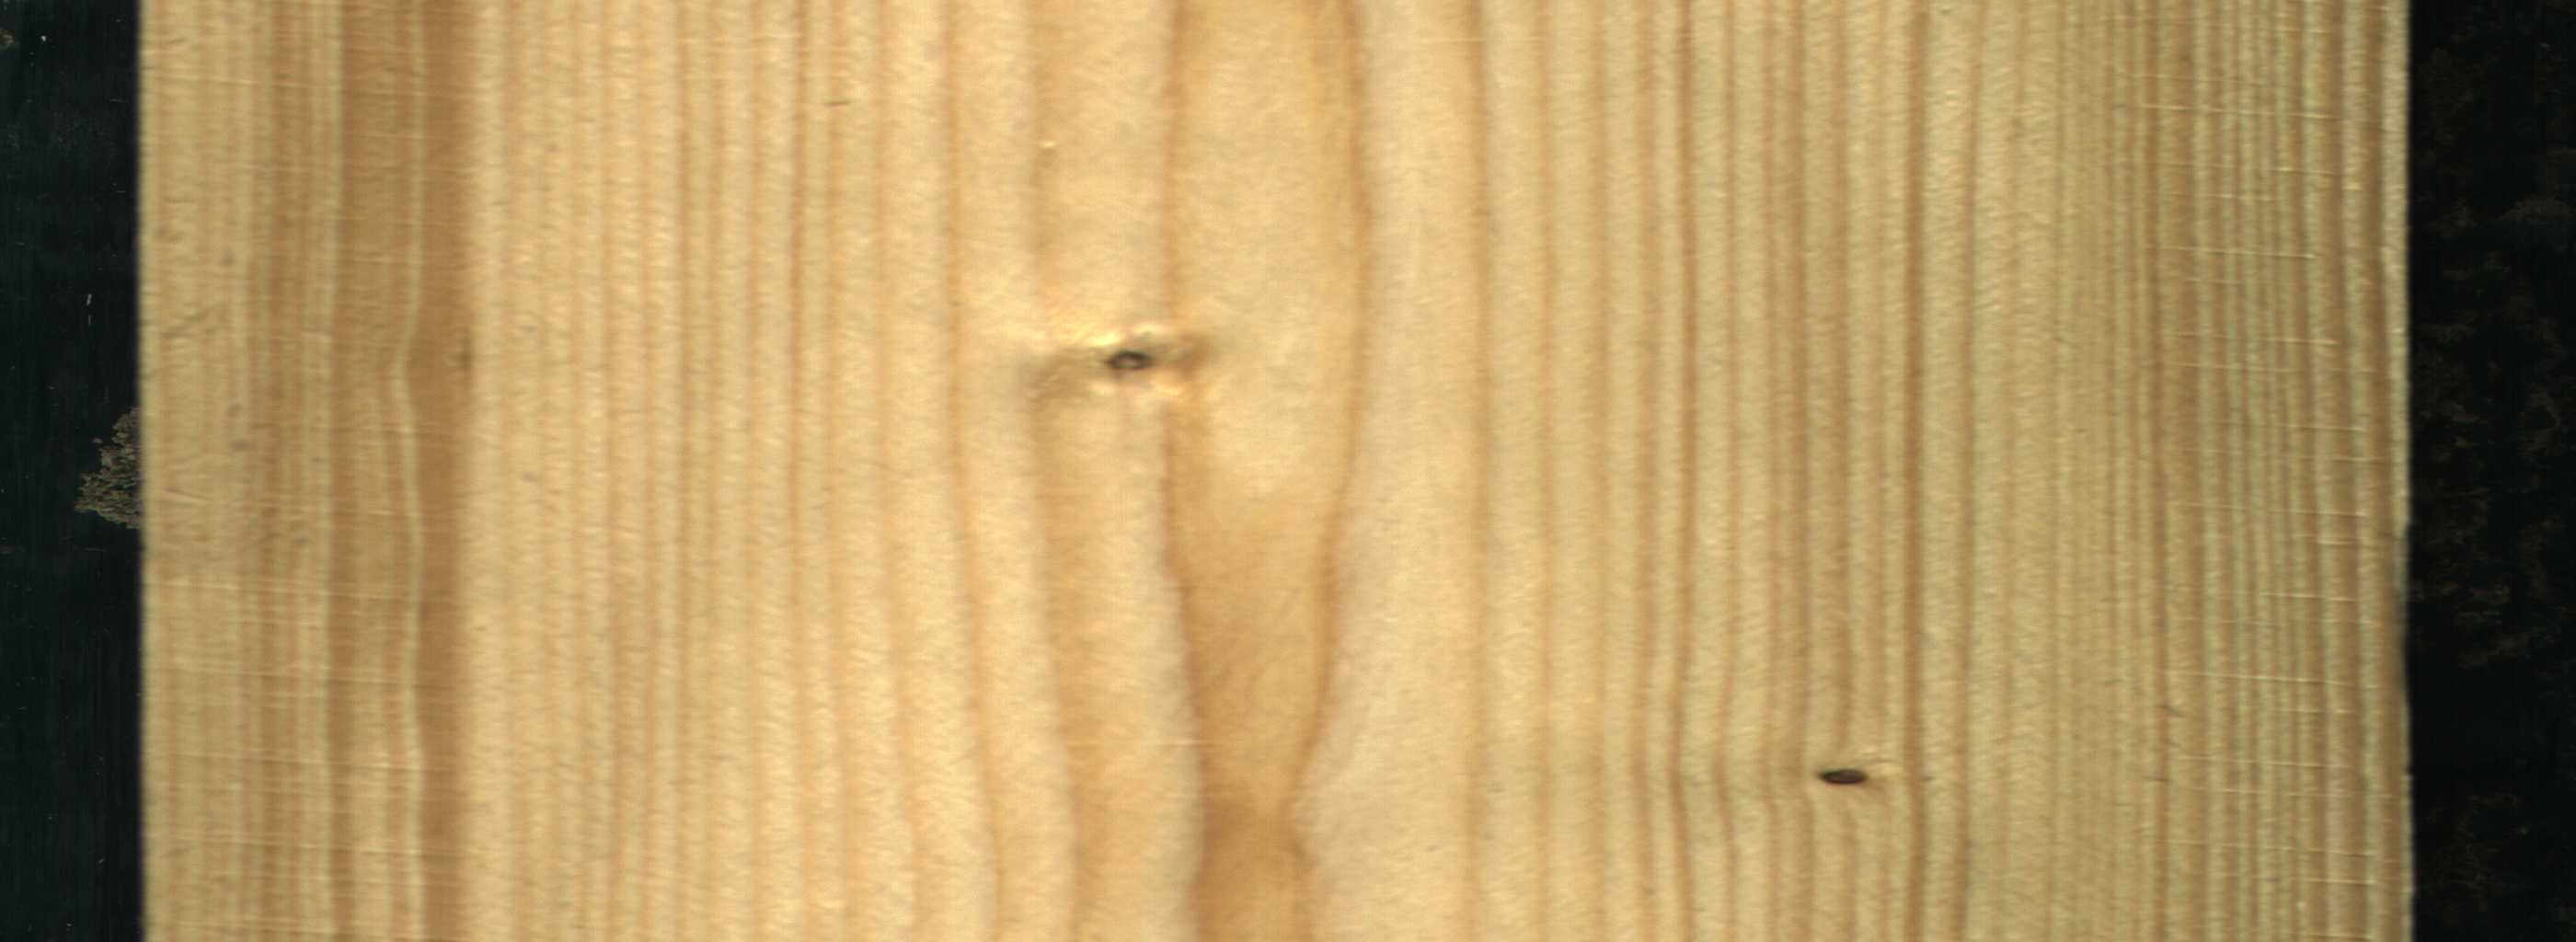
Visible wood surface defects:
Dead_Knot
Live_Knot